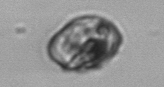
Label: Proterythropsis